Question: I have a Jenkins installation (version 1.474) running on a Windows Server Enterprise 2007 machine and
I am having a problem when running maven test goal through Jenkins. My test needs to read a txt file in a
configured path and I am getting "FileNotFound" exception when running it:
'''
path: file:////X:/TESTIN/file.txt
java.io.FileNotFoundException: X:\TESTIN
ile.txt (The system cannot find the path specified)
at java.io.FileInputStream.open(Native Method)
at java.io.FileInputStream.<init>(FileInputStream.java:120)
at java.io.FileInputStream.<init>(FileInputStream.java:79)
at sun.net.www.protocol.file.FileURLConnection.connect(FileURLConnection.java:70)
at sun.net.www.protocol.file.FileURLConnection.getInputStream(FileURLConnection.java:161)
at br.com.telecomassociates.taalarms.EncoderTest.open(EncoderTest.java:69)
at br.com.telecomassociates.taalarms.EncoderTest.readFile(EncoderTest.java:48)
at br.com.telecomassociates.taalarms.EncoderTest.testDecrypt(EncoderTest.java:22)
at sun.reflect.NativeMethodAccessorImpl.invoke0(Native Method)
at sun.reflect.NativeMethodAccessorImpl.invoke(NativeMethodAccessorImpl.java:39)
at sun.reflect.DelegatingMethodAccessorImpl.invoke(DelegatingMethodAccessorImpl.java:25)
at java.lang.reflect.Method.invoke(Method.java:597)
at org.junit.runners.model.FrameworkMethod$1.runReflectiveCall(FrameworkMethod.java:45)
at org.junit.internal.runners.model.ReflectiveCallable.run(ReflectiveCallable.java:15)
at org.junit.runners.model.FrameworkMethod.invokeExplosively(FrameworkMethod.java:42)
at org.junit.internal.runners.statements.InvokeMethod.evaluate(InvokeMethod.java:20)
at org.junit.runners.ParentRunner.runLeaf(ParentRunner.java:263)
at org.junit.runners.BlockJUnit4ClassRunner.runChild(BlockJUnit4ClassRunner.java:68)
at org.junit.runners.BlockJUnit4ClassRunner.runChild(BlockJUnit4ClassRunner.java:47)
at org.junit.runners.ParentRunner$3.run(ParentRunner.java:231)
at org.junit.runners.ParentRunner$1.schedule(ParentRunner.java:60)
at org.junit.runners.ParentRunner.runChildren(ParentRunner.java:229)
at org.junit.runners.ParentRunner.access$000(ParentRunner.java:50)
at org.junit.runners.ParentRunner$2.evaluate(ParentRunner.java:222)
at org.junit.runners.ParentRunner.run(ParentRunner.java:300)
at org.apache.maven.surefire.junit4.JUnit4TestSet.execute(JUnit4TestSet.java:53)
at org.apache.maven.surefire.junit4.JUnit4Provider.executeTestSet(JUnit4Provider.java:123)
at org.apache.maven.surefire.junit4.JUnit4Provider.invoke(JUnit4Provider.java:104)
at sun.reflect.NativeMethodAccessorImpl.invoke0(Native Method)
at sun.reflect.NativeMethodAccessorImpl.invoke(NativeMethodAccessorImpl.java:39)
at sun.reflect.DelegatingMethodAccessorImpl.invoke(DelegatingMethodAccessorImpl.java:25)
at java.lang.reflect.Method.invoke(Method.java:597)
at org.apache.maven.surefire.util.ReflectionUtils.invokeMethodWithArray(ReflectionUtils.java:164)
at org.apache.maven.surefire.booter.ProviderFactory$ProviderProxy.invoke(ProviderFactory.java:110)
at org.apache.maven.surefire.booter.SurefireStarter.invokeProvider(SurefireStarter.java:175)
at org.apache.maven.surefire.booter.SurefireStarter.runSuitesInProcessWhenForked(SurefireStarter.java:107)
at org.apache.maven.surefire.booter.ForkedBooter.main(ForkedBooter.java:68)
'''
The problematic point is that this file is referenced through a virtual windows drive:
The file resides physically at D:/TESTOUT/TESTIN/file.txt but we used the above command:
'''
subst X: D:/TESTOUT
'''
and we reference it in our test code by the URI file:///X:/TESTIN/file.txt.
When Jenkins/maven runs it I get a FileNotFound exception, but, when I run the same command using "mvn test"
on a Windows command line the file is read correctly:

Do you guys have any idea of what may be causing the issue ?
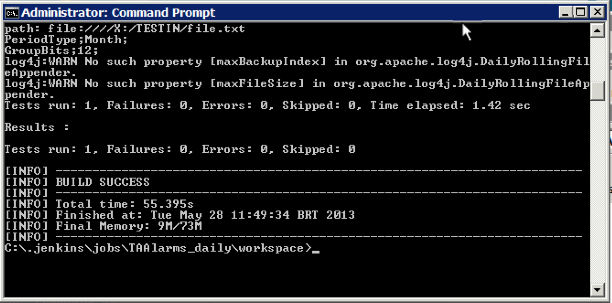
Answer: Both @lee-meador and @jtahlborn pointed me in the right direction. My Jenkins is running as a web application inside Tomcat that is running as a service. Turns out that Jenkins was not able to see the X: drive.
To solve the problem i followed an advice fount at <URL>. I generated a ".reg" file with the following contents:
'''
REGEDIT4
[HKEY_LOCAL_MACHINE\SYSTEM\CurrentControlSet\Control\Session Manager\DOS Devices]
"Z:"="\??\D:\TESTOUT"
'''
then i executed it and rebooted the machine.
The drive X: is now visible to all users and Jenkins can see it perfectly.